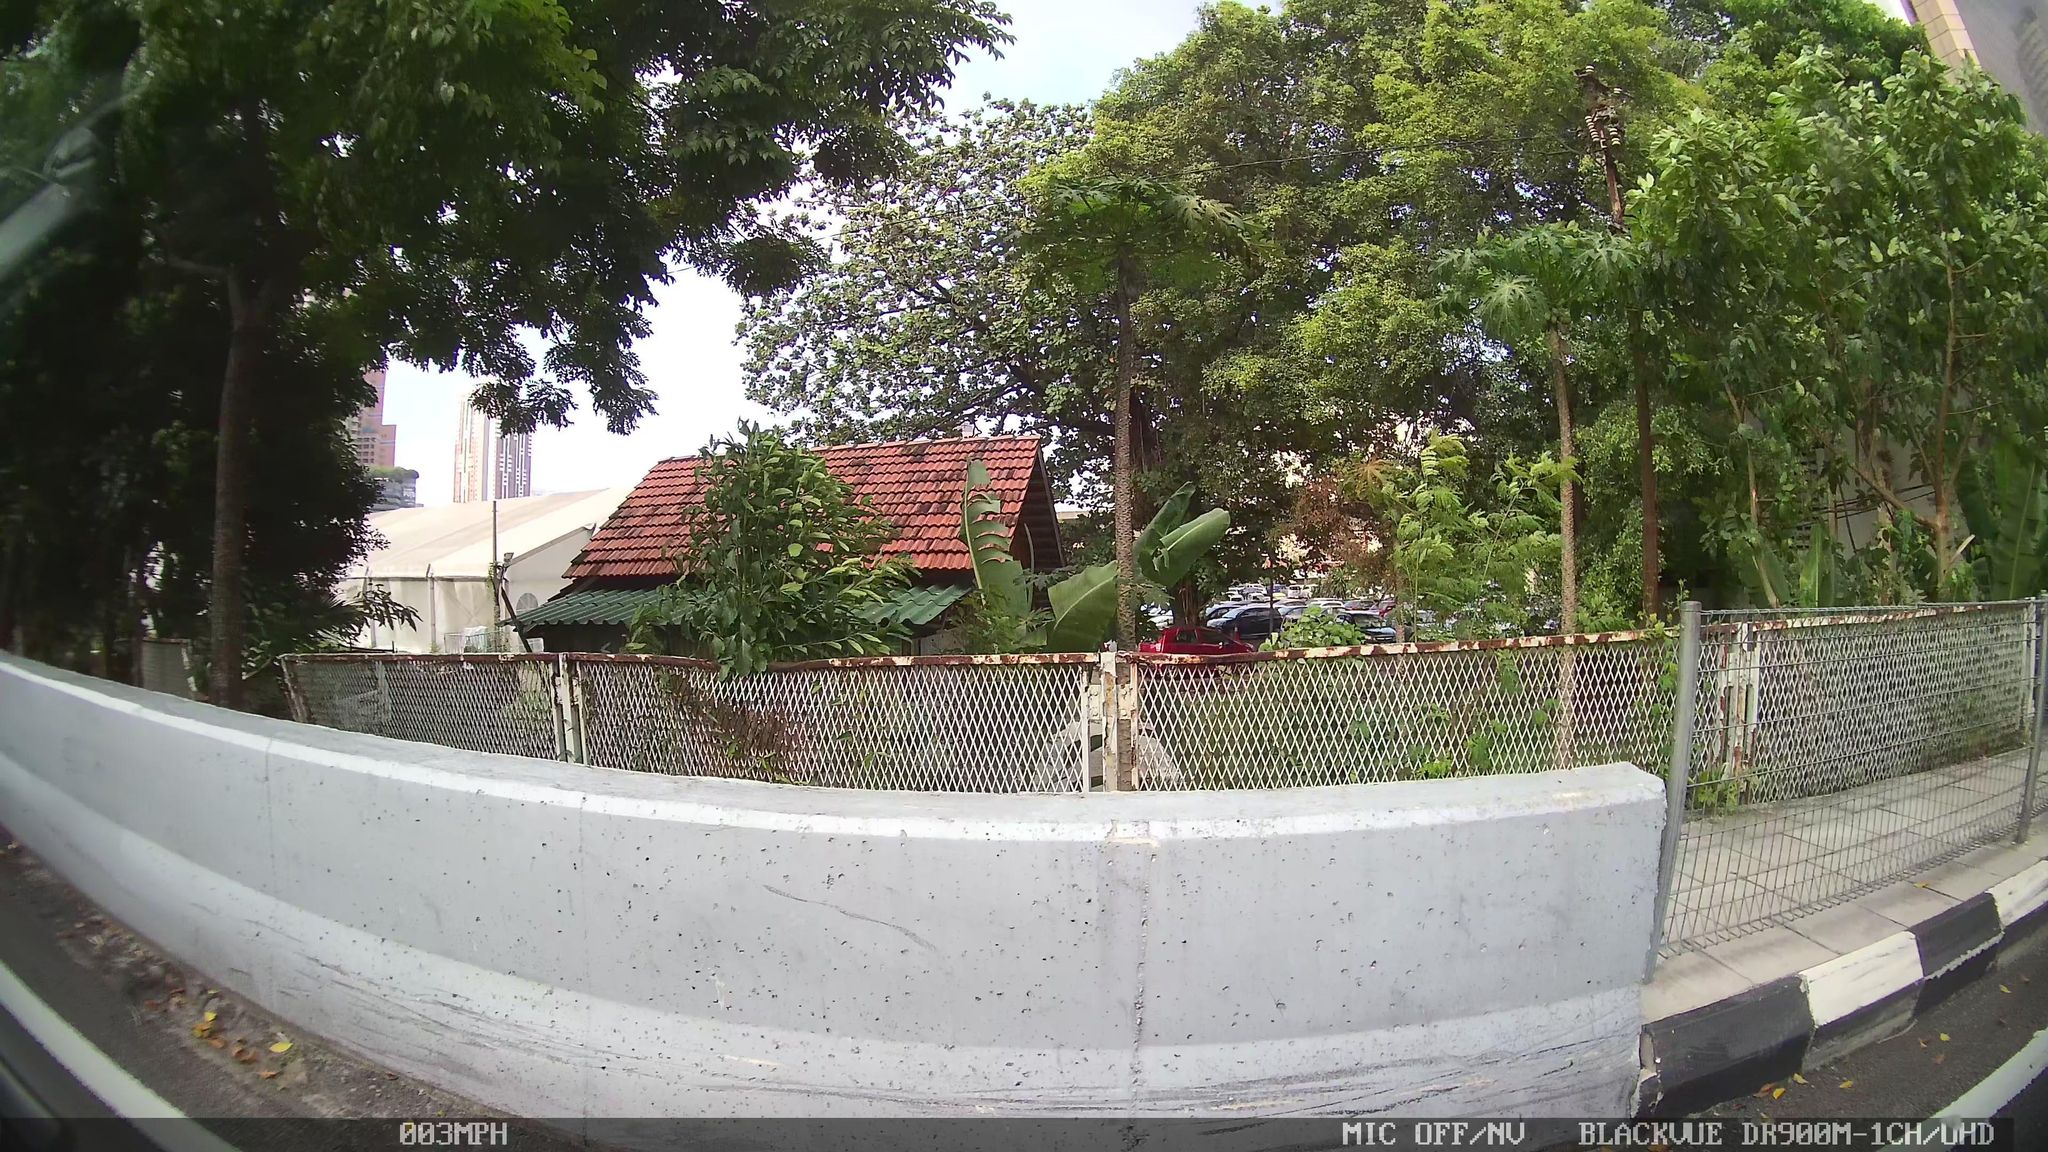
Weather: clear
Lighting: day
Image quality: slightly poor
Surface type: walking surface
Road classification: track, steps, footway
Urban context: urban centre
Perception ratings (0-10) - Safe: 1.45, Lively: 1.85, Beautiful: 4.81, Boring: 7.57, Depressing: 6.46, Wealthy: 3.29